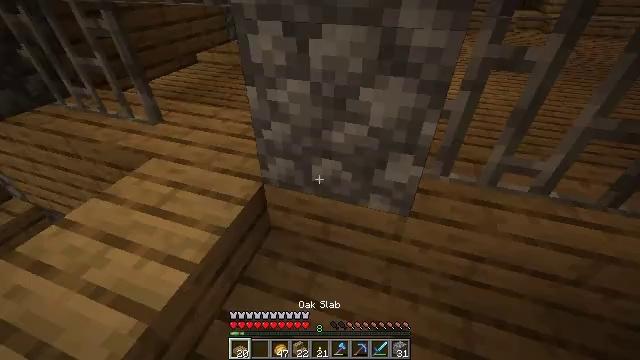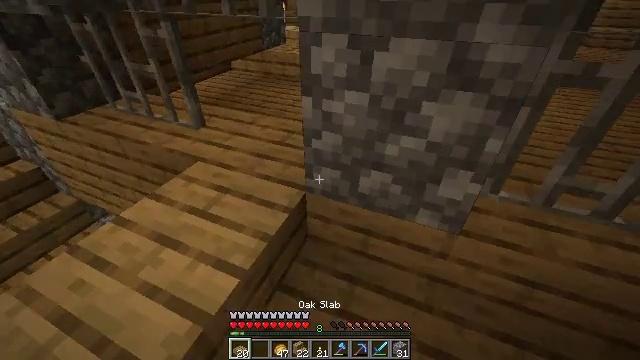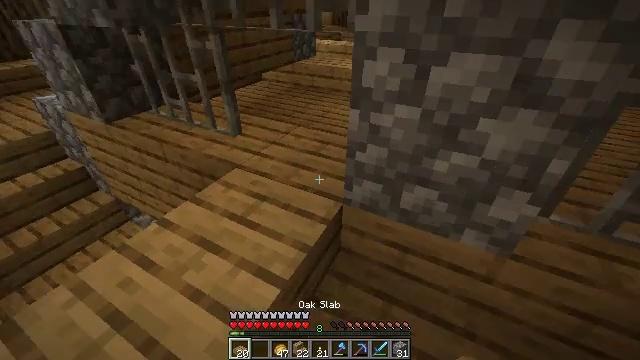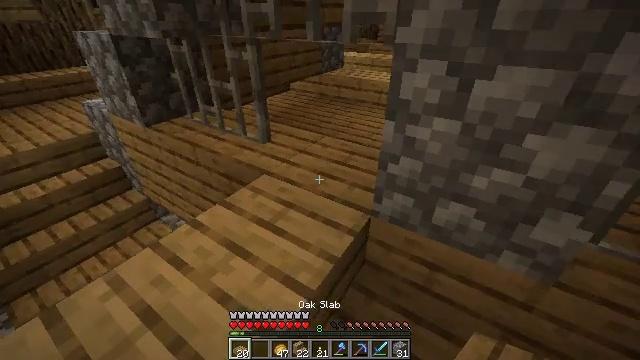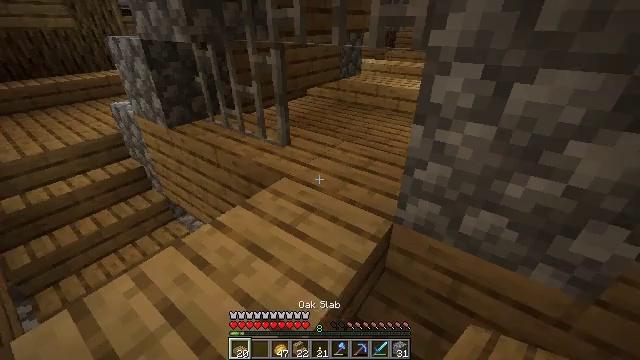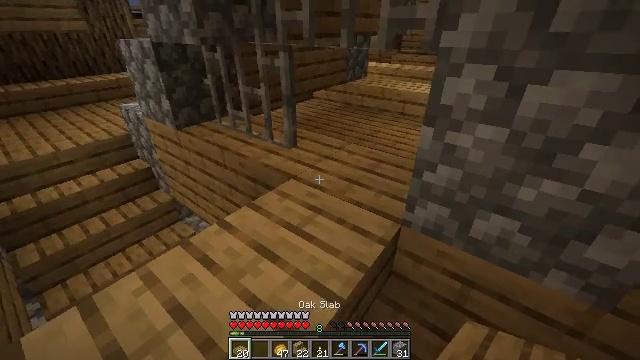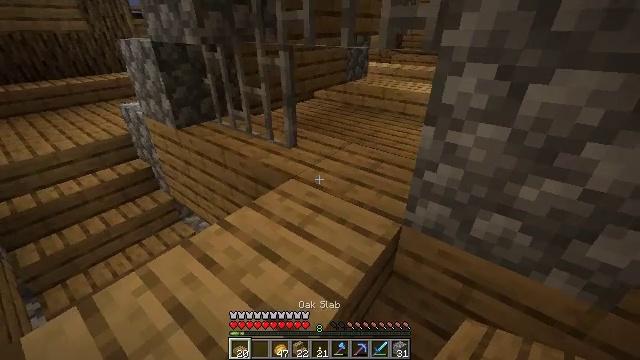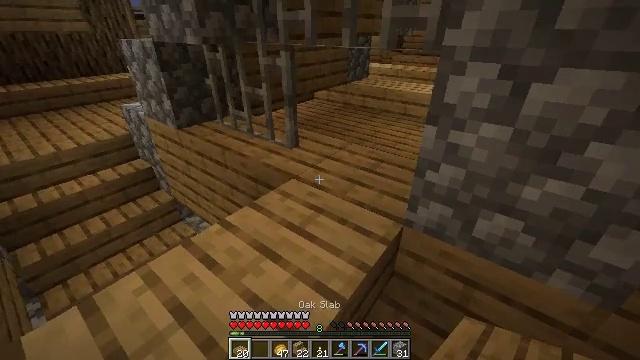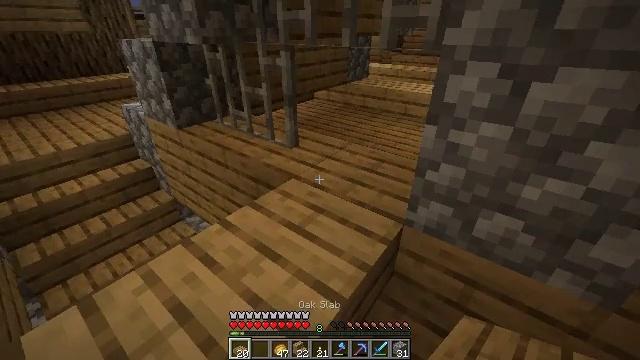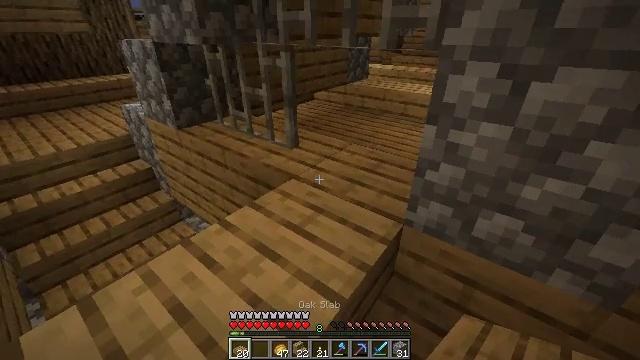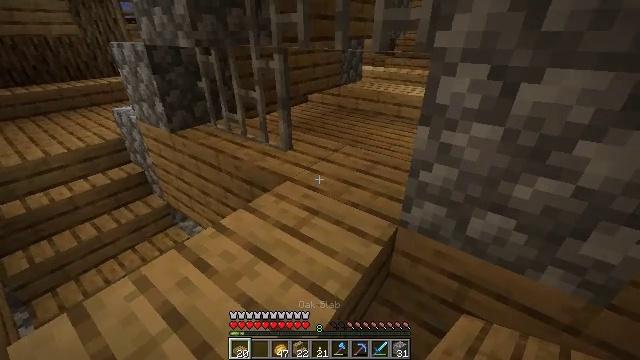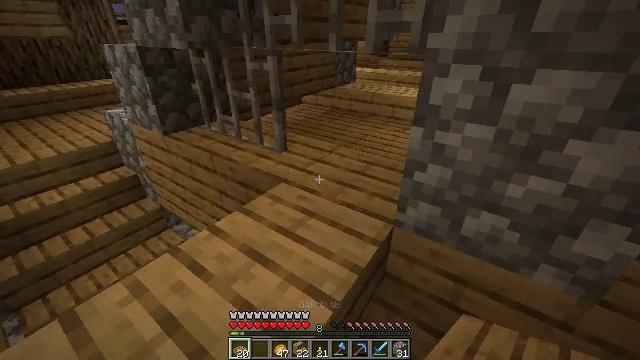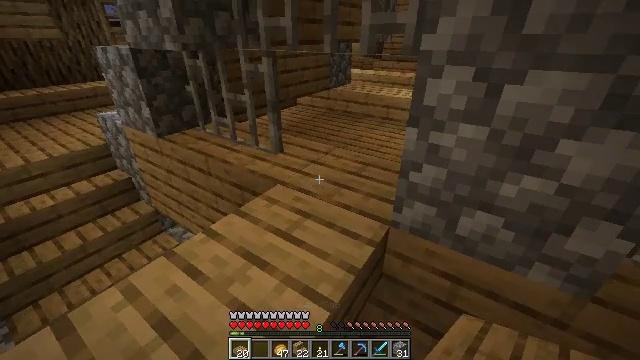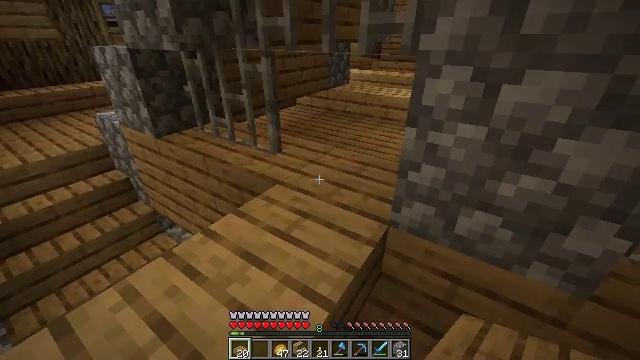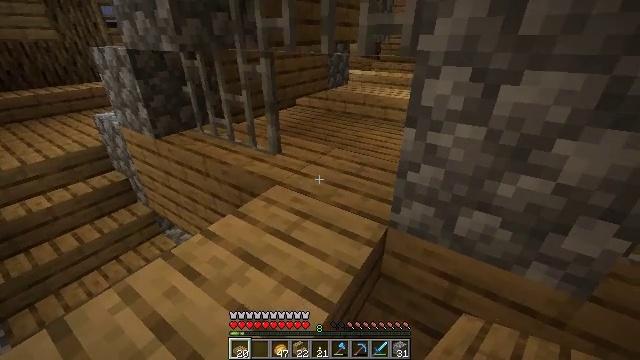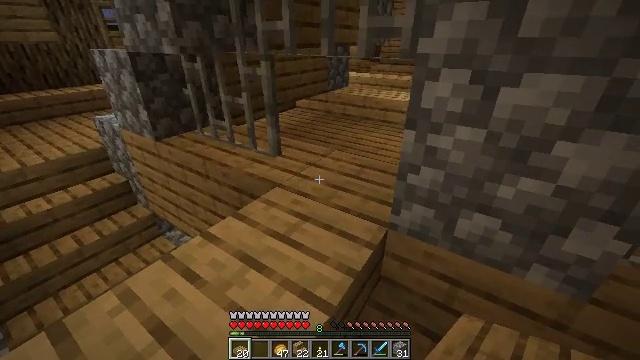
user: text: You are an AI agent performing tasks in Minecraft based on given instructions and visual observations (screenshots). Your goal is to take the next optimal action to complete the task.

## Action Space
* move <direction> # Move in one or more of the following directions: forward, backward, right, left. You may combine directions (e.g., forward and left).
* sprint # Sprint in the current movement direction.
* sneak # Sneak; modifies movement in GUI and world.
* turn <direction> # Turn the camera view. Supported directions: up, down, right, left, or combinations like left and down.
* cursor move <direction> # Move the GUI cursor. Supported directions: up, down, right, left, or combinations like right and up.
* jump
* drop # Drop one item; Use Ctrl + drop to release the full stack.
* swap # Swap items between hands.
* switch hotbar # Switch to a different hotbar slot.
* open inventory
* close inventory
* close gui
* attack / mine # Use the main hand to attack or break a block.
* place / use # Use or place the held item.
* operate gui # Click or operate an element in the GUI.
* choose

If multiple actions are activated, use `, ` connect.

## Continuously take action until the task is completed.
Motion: motion action
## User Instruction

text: Create iron bars from iron ingots in the crafting table.
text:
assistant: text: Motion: move left, turn left and up
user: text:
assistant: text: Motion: turn left and up
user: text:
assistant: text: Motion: turn left and up
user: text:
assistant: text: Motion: turn left and up
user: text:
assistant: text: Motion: turn left
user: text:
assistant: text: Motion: no_op
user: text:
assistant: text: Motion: no_op
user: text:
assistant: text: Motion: no_op
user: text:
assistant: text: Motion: no_op
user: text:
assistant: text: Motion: turn right
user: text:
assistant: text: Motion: turn right
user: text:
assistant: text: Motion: turn right
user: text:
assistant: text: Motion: no_op
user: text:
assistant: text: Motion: no_op
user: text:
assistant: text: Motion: no_op
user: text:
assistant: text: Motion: no_op
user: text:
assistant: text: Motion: turn up
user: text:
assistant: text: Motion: turn left and up
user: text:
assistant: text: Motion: turn left and up
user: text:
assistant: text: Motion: turn left and up
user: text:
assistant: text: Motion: no_op
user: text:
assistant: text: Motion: no_op
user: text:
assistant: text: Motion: turn up
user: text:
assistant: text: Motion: no_op
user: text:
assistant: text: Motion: no_op
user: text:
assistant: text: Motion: no_op
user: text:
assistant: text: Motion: no_op
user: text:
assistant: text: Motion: no_op
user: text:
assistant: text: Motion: no_op
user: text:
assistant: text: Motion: no_op